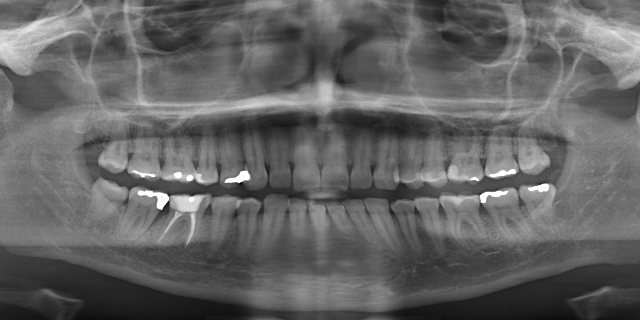
adult